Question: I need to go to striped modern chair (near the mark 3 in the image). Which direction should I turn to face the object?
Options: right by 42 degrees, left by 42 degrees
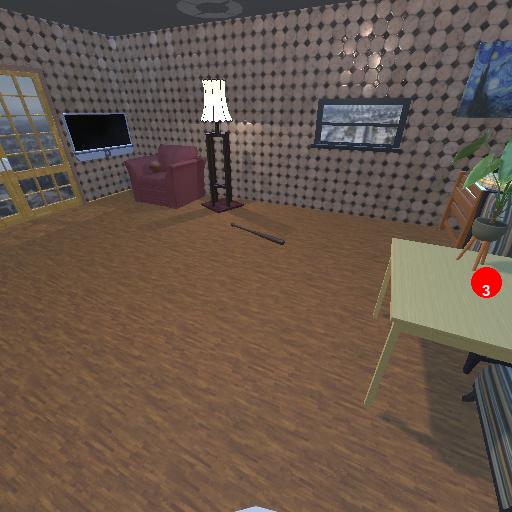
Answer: right by 42 degrees